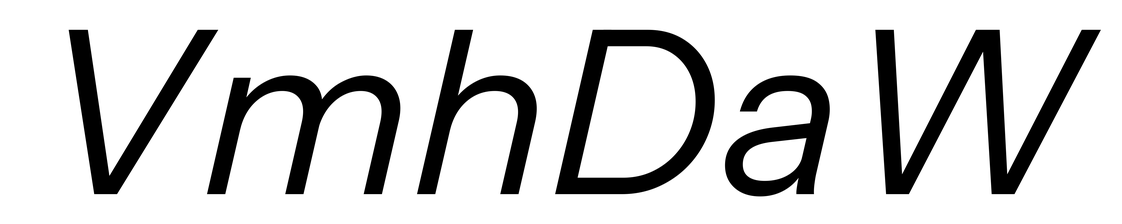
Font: InstrumentSans-Italic_Italic